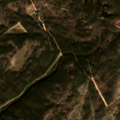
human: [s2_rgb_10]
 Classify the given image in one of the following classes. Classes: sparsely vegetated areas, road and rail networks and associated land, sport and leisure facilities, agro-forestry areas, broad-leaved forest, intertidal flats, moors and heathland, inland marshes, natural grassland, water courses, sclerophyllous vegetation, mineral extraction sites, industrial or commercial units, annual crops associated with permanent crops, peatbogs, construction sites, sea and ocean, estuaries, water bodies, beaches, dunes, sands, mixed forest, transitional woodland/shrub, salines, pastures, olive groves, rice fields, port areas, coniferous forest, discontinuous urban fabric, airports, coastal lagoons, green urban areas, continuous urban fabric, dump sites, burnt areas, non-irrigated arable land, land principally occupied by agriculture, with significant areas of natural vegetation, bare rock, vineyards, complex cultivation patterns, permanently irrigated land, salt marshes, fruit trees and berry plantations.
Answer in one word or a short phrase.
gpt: broad-leaved forest, transitional woodland/shrub